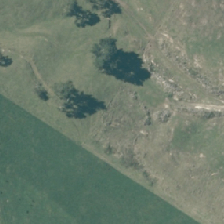
Land cover: high_producing_grassland